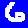
Digit: 6